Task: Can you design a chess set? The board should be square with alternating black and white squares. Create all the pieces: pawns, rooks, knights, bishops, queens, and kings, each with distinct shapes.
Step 2781:
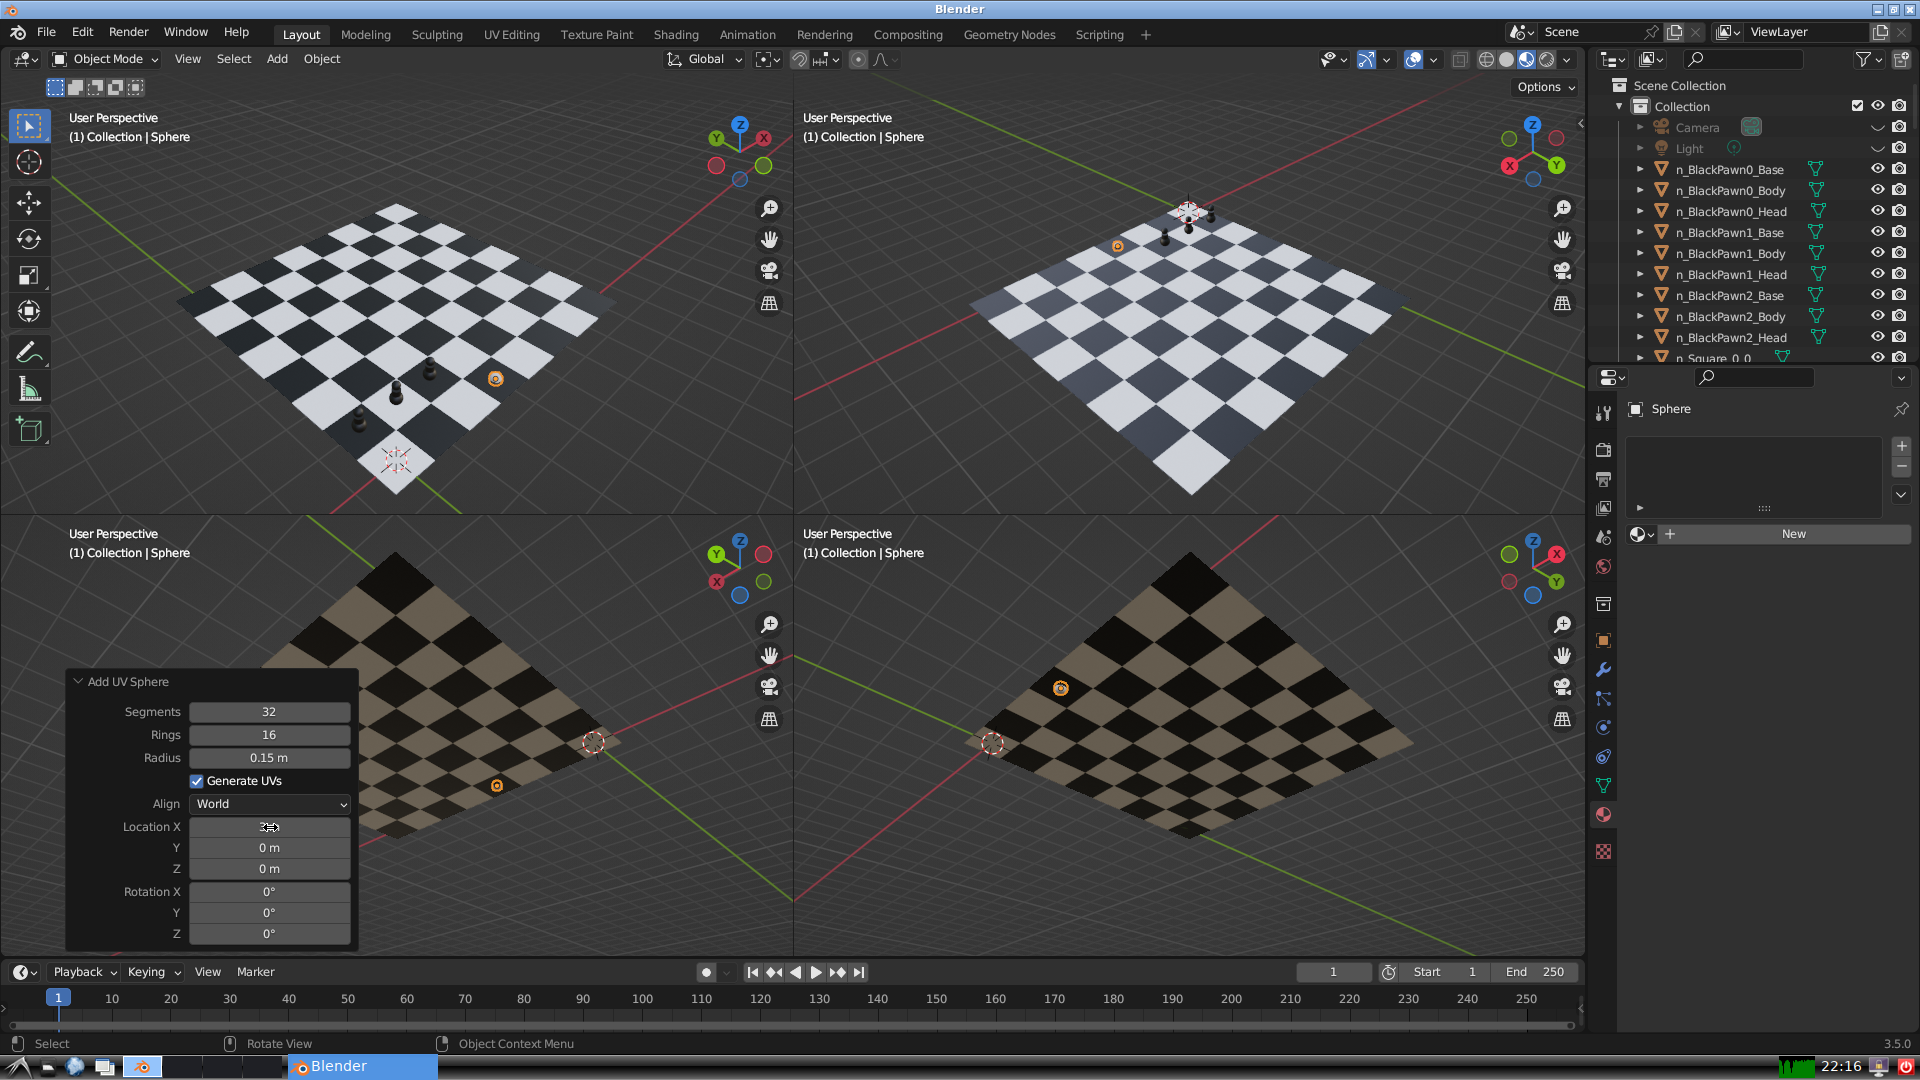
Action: {"mouse_move": [270, 849]}